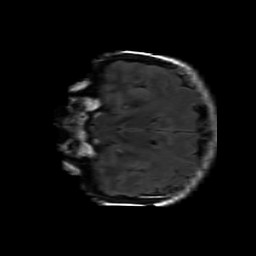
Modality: FLAIR
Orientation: coronal
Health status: ill
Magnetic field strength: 3 T